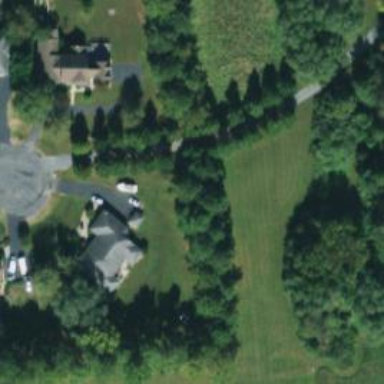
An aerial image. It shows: Driveway.